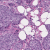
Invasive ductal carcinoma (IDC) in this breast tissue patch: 1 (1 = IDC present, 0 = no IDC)